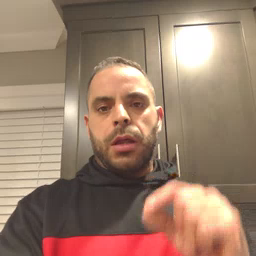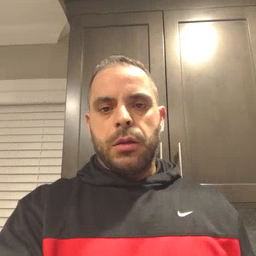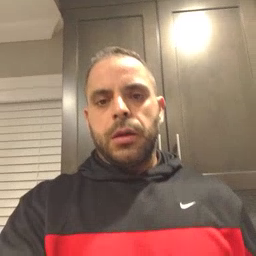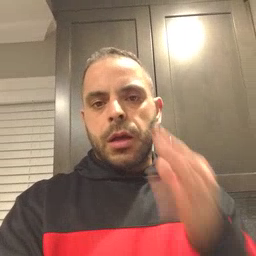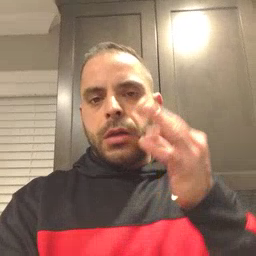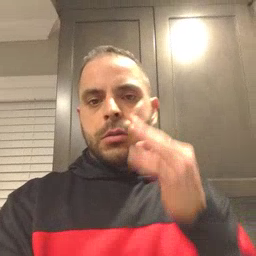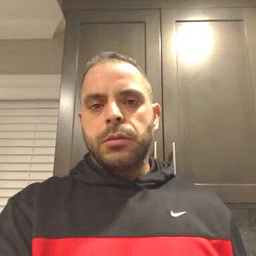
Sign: cat